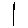
Label: line